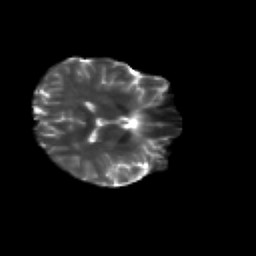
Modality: T2w
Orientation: axial
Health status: healthy
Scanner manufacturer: siemens
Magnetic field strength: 3 T
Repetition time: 12 s
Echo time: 0.092 s